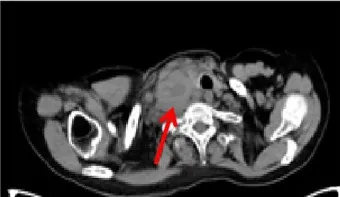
Tumor recurrence and metastasis region. , Supraclavicular fossa lymph nodes.
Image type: radiology (ct)